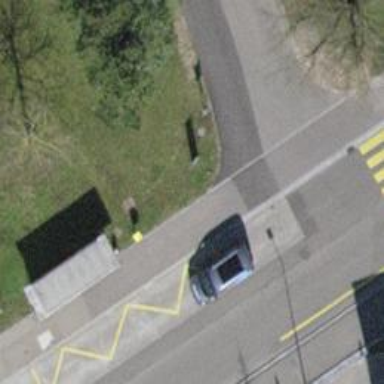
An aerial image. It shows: Post box is visible.